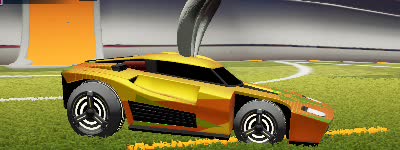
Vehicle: breakout